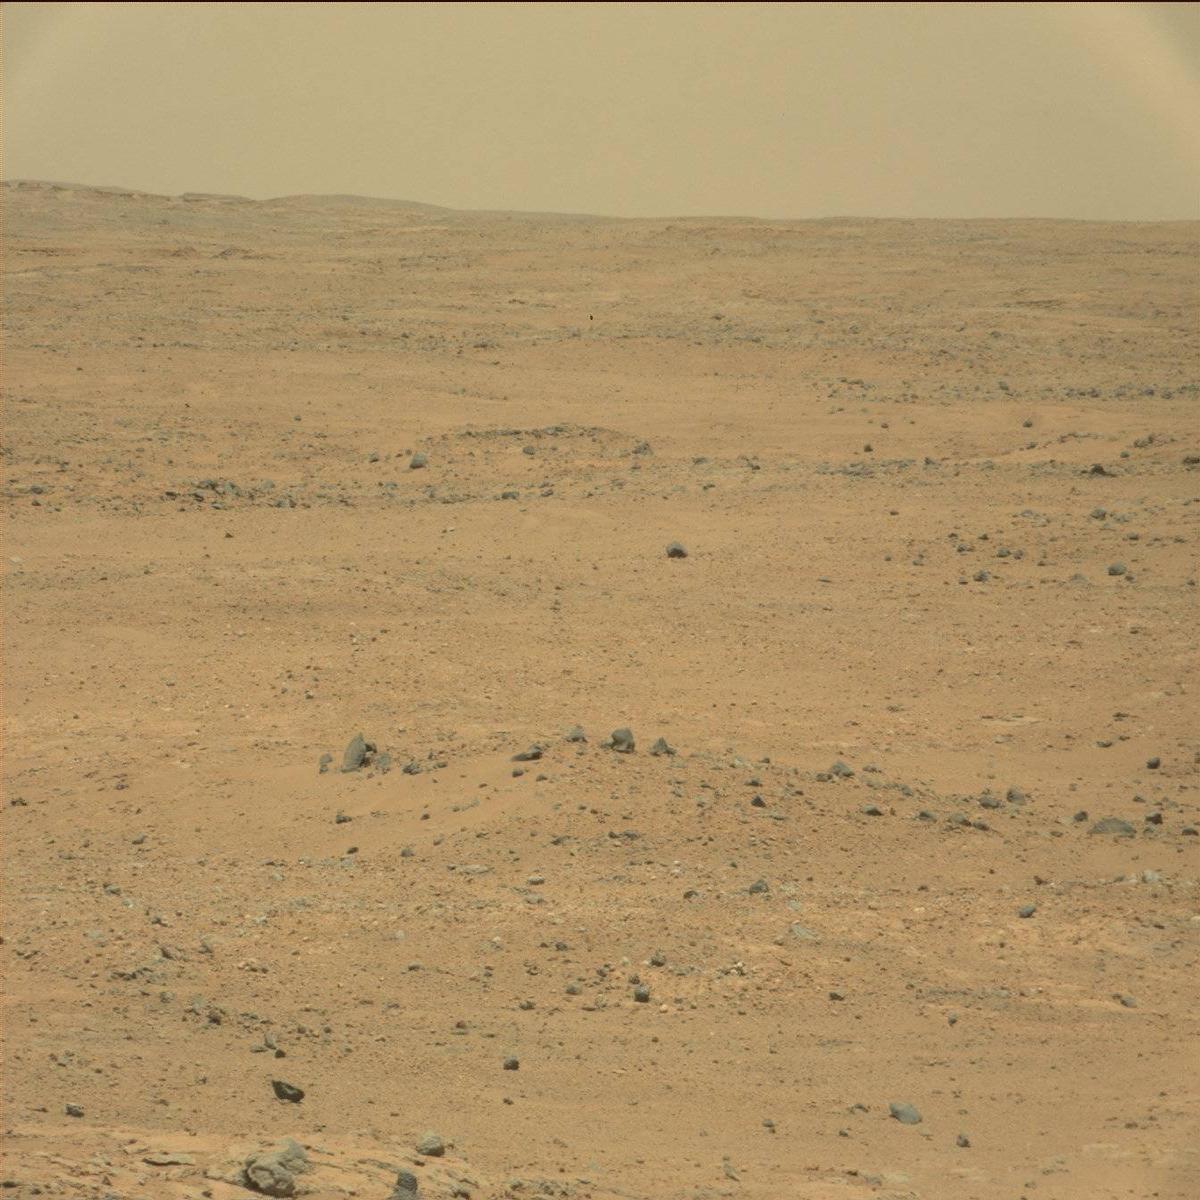
Terrain classes present: Bedrock, Rock, Sand / Soil, Sky